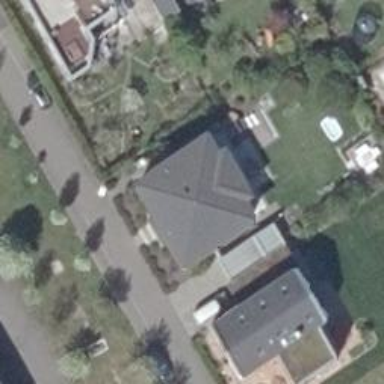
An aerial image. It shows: Building with pyramidal-shaped roof.